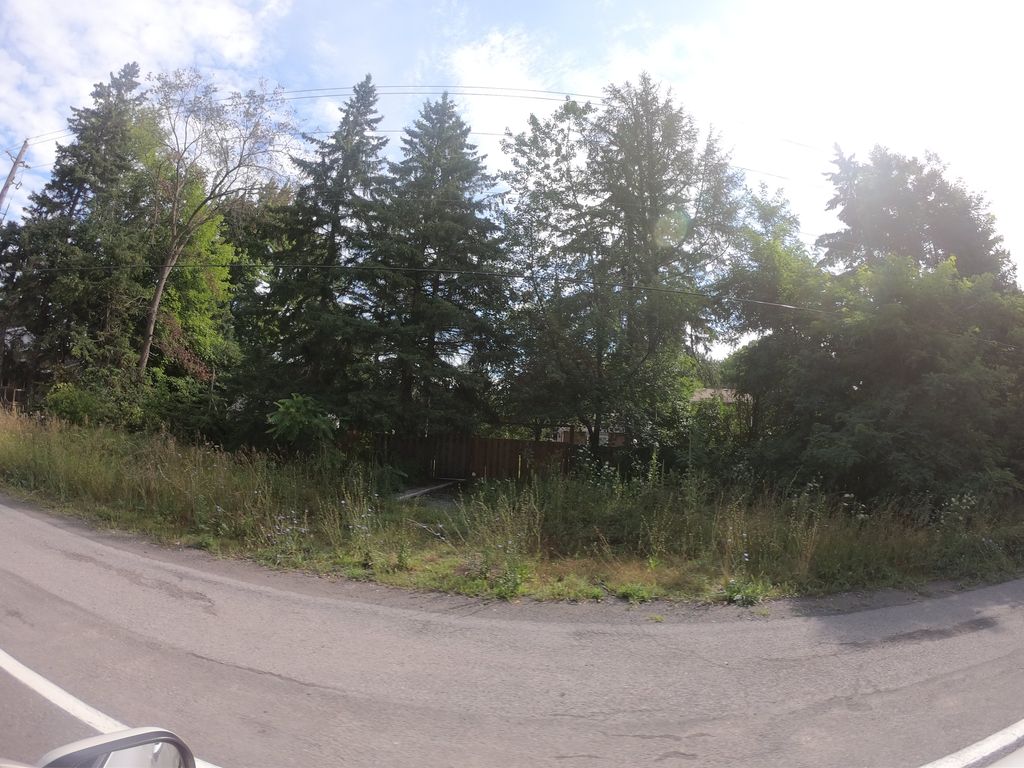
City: ottawa-gatineau